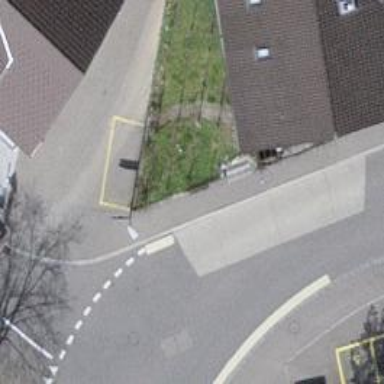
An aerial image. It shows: Sidewalk along the footway.